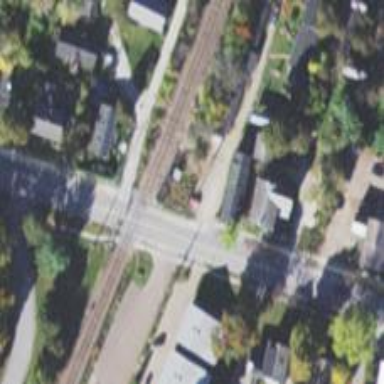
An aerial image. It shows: Level crossing along the railway.